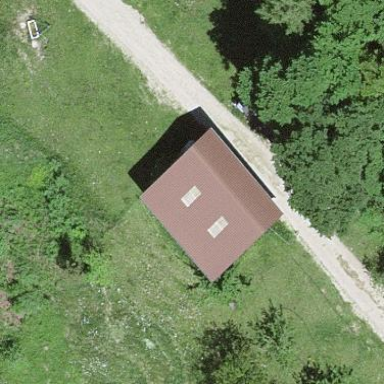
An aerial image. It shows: Shed building.